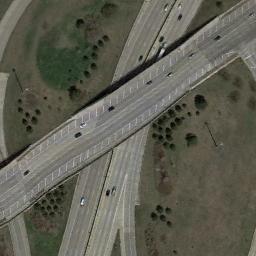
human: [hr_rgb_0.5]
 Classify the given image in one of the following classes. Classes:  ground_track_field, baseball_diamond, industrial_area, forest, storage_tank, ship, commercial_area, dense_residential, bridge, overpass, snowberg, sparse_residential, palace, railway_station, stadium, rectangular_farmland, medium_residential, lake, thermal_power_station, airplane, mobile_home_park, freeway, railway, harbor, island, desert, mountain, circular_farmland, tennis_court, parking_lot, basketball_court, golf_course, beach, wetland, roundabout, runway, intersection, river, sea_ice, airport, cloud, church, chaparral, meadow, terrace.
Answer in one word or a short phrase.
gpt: overpass